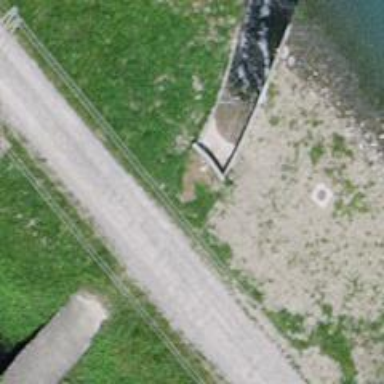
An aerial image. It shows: Tunnel with drain waterway.